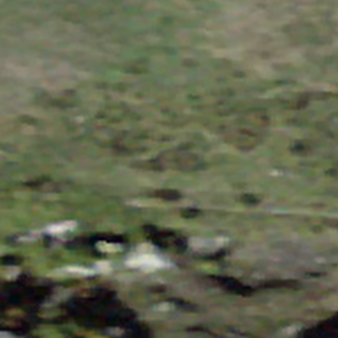
Label: other